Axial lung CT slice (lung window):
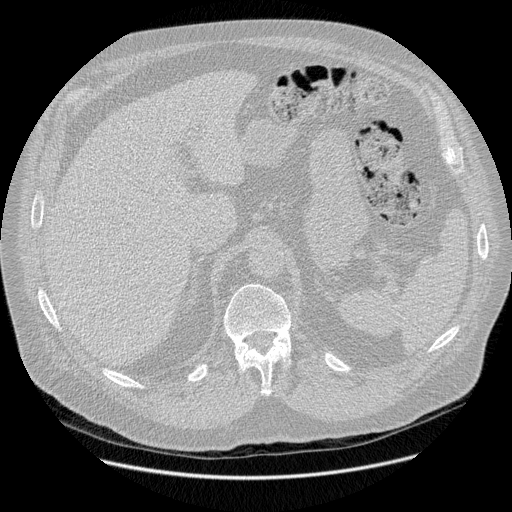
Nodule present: no